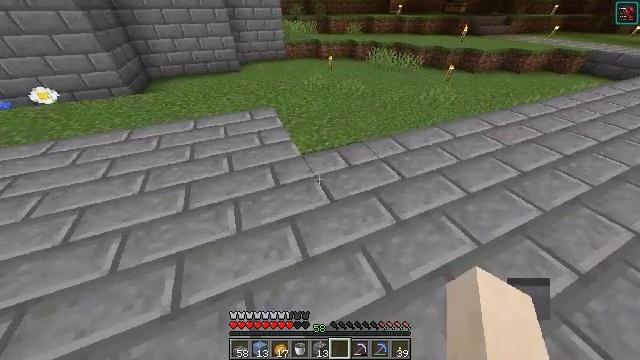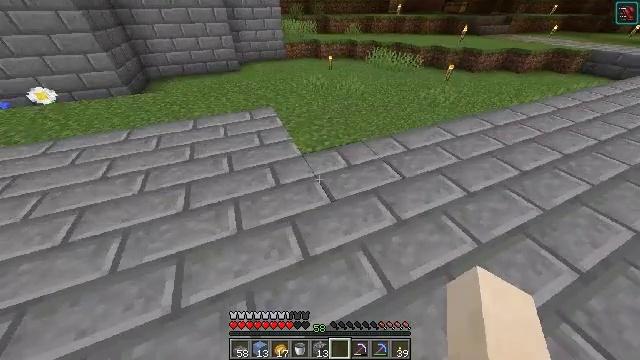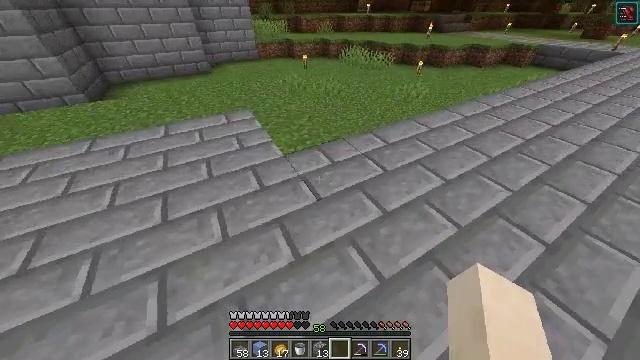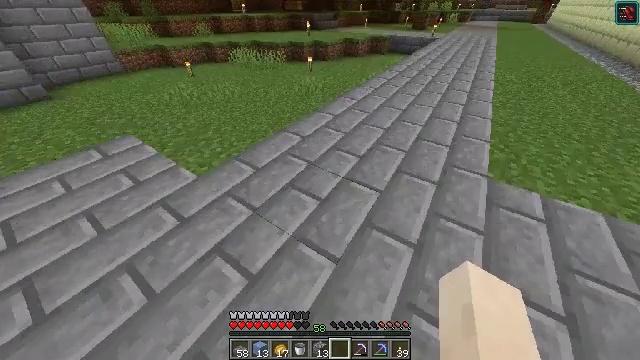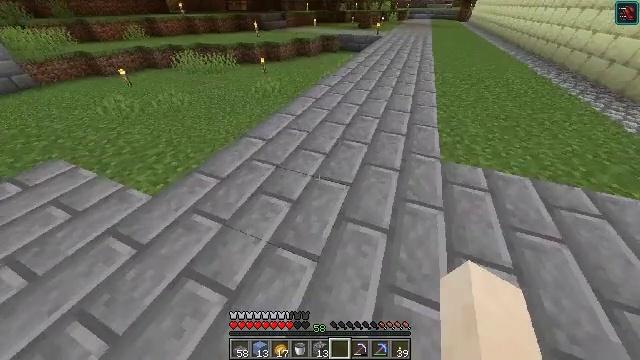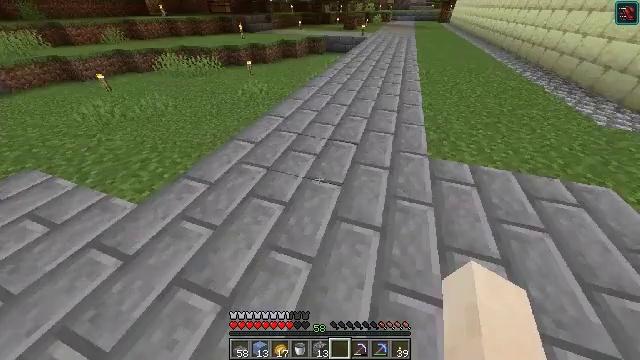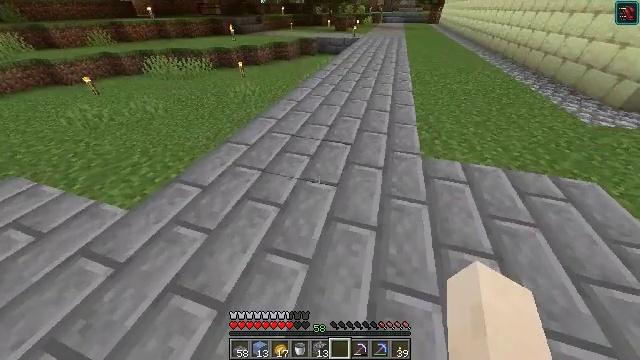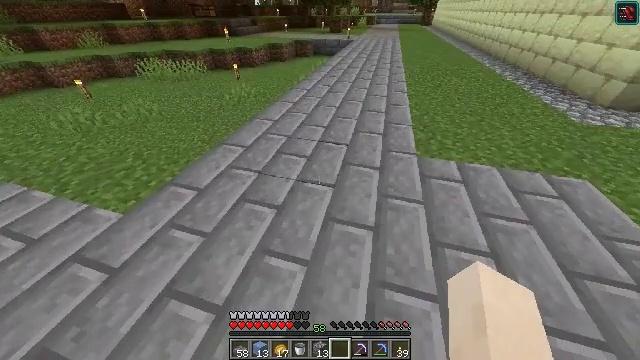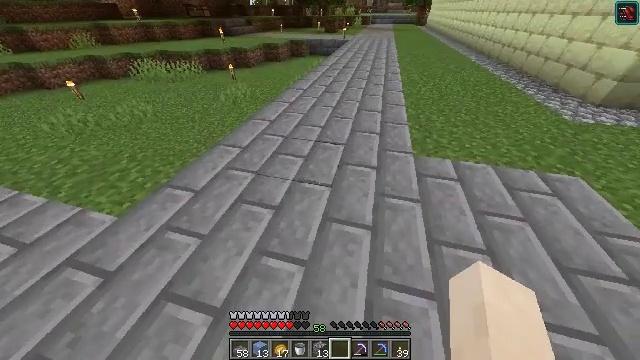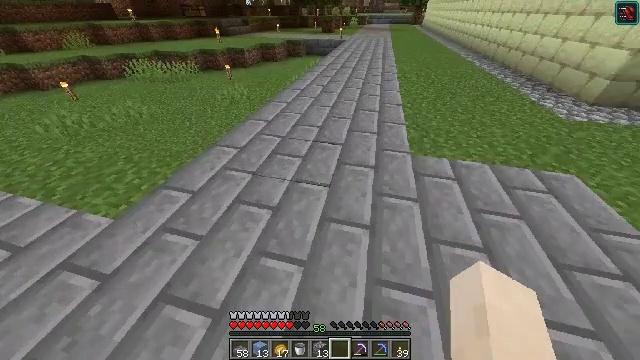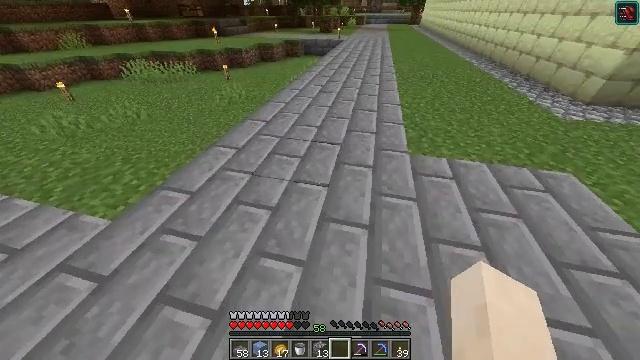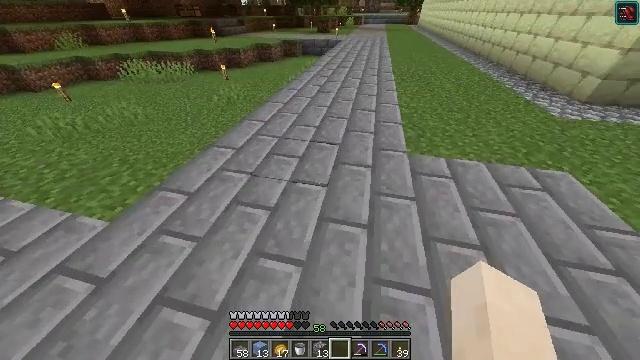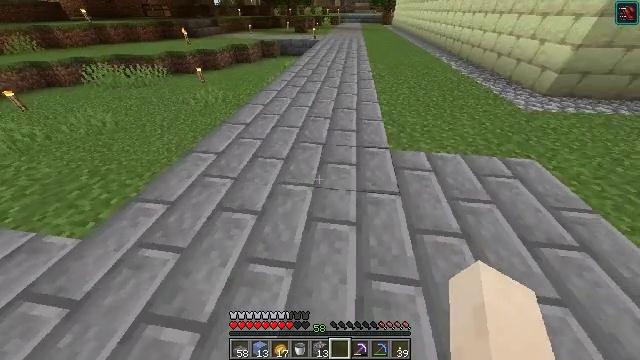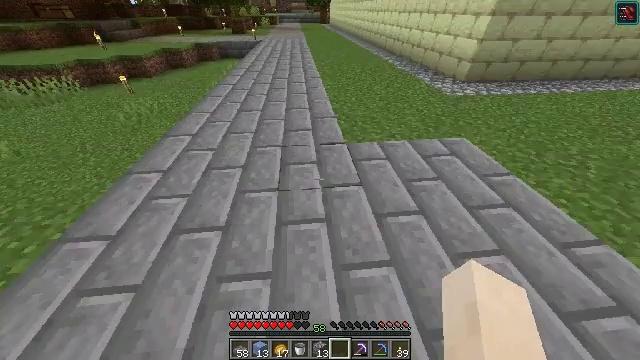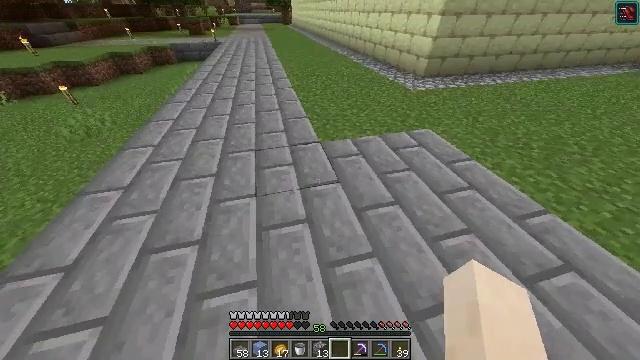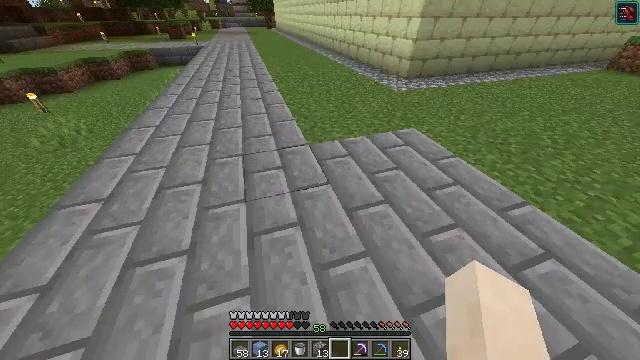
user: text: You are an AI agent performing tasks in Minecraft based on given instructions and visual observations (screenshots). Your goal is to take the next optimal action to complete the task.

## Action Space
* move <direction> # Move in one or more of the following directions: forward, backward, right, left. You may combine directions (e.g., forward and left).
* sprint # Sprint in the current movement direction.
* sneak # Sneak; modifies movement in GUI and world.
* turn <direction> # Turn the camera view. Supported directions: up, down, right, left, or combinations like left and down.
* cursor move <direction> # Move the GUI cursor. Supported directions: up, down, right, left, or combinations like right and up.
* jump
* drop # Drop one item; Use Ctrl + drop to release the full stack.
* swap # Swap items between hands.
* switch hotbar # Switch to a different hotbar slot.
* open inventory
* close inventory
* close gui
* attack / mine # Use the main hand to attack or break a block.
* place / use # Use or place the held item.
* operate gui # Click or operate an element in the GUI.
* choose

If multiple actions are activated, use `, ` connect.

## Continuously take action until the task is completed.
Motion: motion action
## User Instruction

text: Break the stone brick slab to recycle it.
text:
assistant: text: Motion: no_op
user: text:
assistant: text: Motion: turn right
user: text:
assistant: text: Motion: turn right
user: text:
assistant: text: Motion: turn right
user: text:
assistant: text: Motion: turn right
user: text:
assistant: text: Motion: turn right
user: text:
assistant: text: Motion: turn right
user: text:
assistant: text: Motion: turn right
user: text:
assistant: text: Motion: no_op
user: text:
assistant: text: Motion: no_op
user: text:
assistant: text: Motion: no_op
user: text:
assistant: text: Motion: turn right
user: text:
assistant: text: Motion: turn right
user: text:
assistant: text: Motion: turn right
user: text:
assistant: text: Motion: turn right
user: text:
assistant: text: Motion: turn right
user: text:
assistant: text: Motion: turn right
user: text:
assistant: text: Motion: turn right
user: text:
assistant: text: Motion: no_op
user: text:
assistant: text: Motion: no_op
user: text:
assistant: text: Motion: move forward
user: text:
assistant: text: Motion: move forward and move left, turn right
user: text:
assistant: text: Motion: move forward and move left, turn right
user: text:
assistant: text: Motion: move forward and move left, turn right and down
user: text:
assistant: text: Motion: move forward and move left, turn right and down
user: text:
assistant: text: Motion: move forward and move left, turn right and up
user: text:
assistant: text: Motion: move forward and move left, turn up
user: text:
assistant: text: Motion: move forward and move left
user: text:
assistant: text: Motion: move forward and move left
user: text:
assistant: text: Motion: no_op